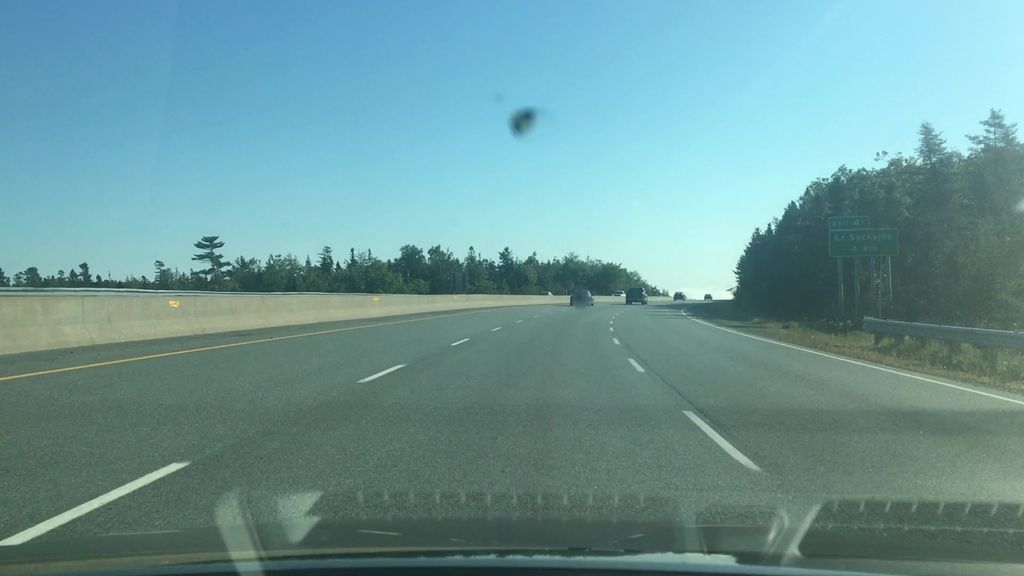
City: halifax